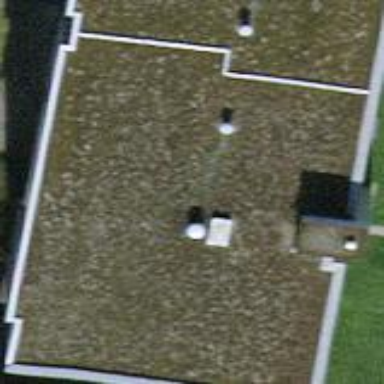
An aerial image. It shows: Flat-roofed apartment building.